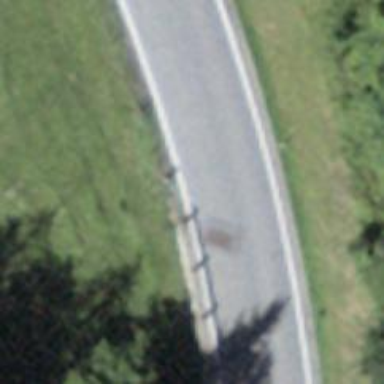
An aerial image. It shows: Secondary road with asphalt surface.